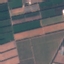
Label: PermanentCrop